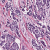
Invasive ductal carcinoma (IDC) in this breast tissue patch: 1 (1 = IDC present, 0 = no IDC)